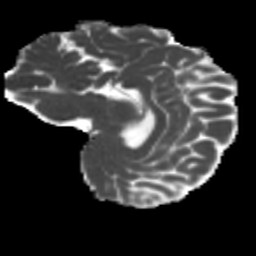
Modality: MD
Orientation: sagittal
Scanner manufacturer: siemens
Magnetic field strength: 3 T
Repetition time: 4 s
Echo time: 0.0594 s